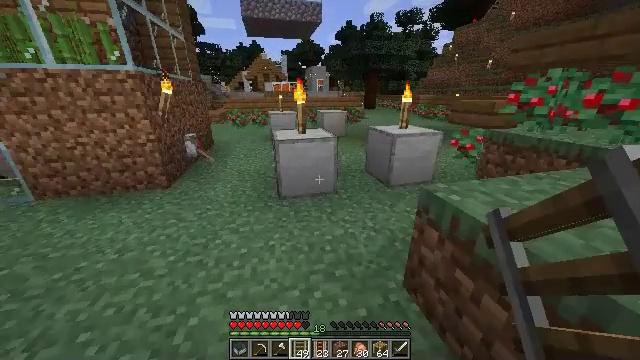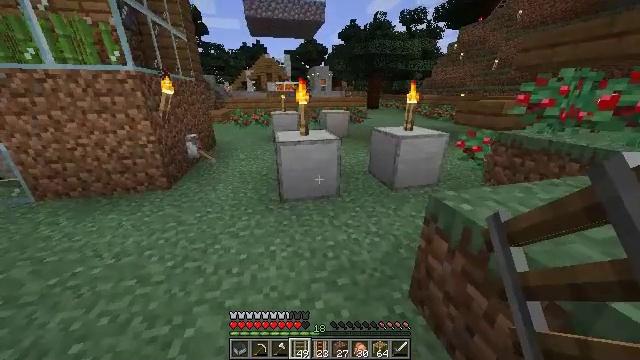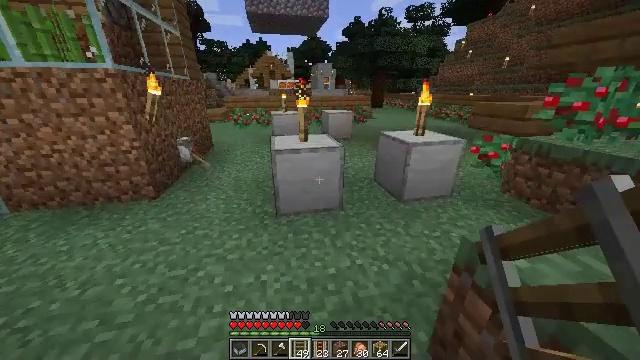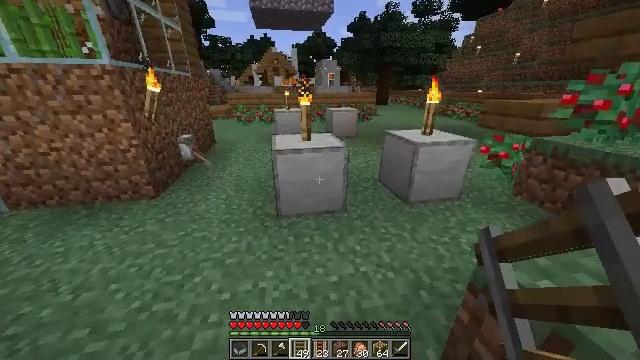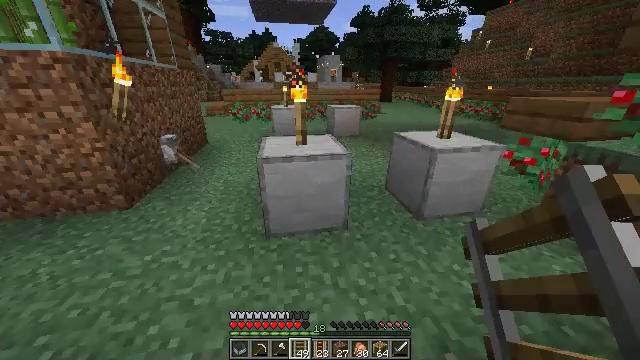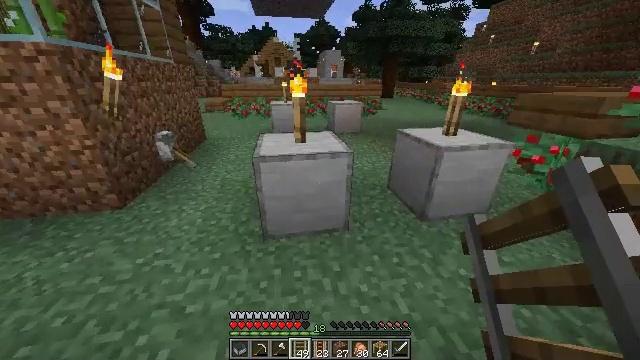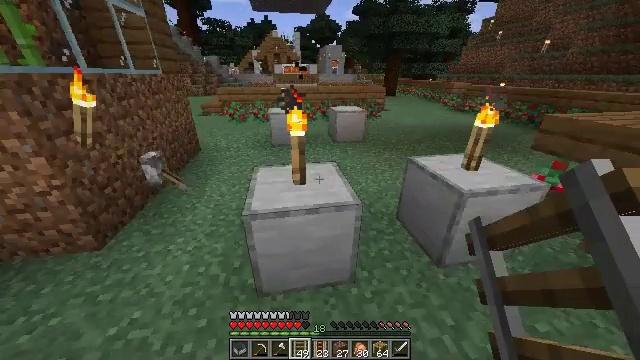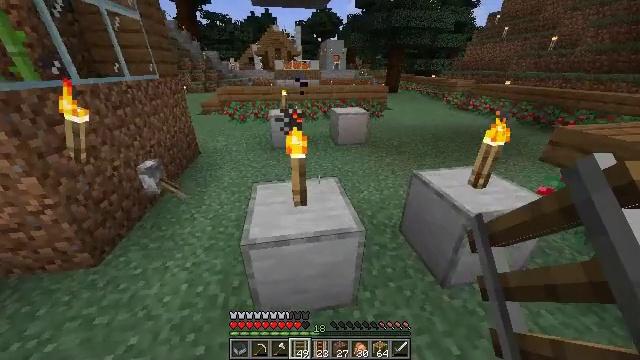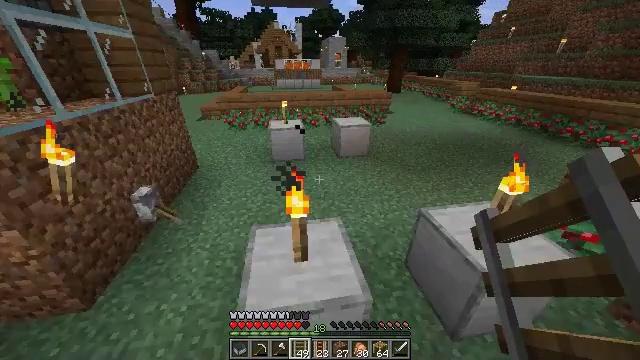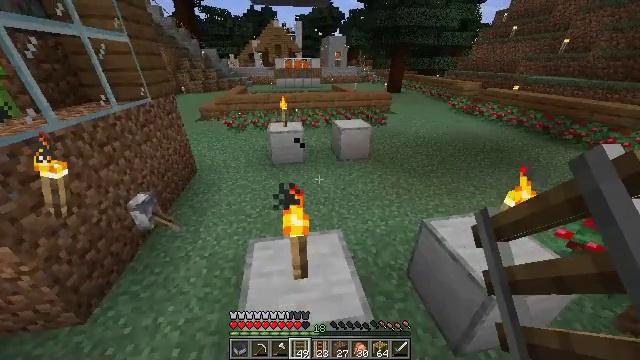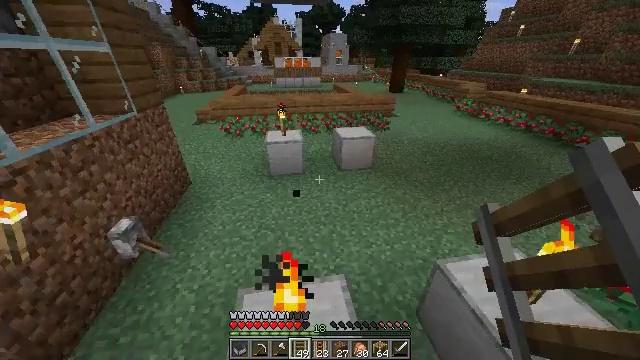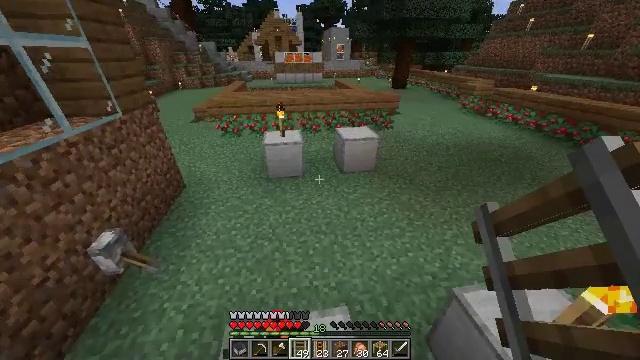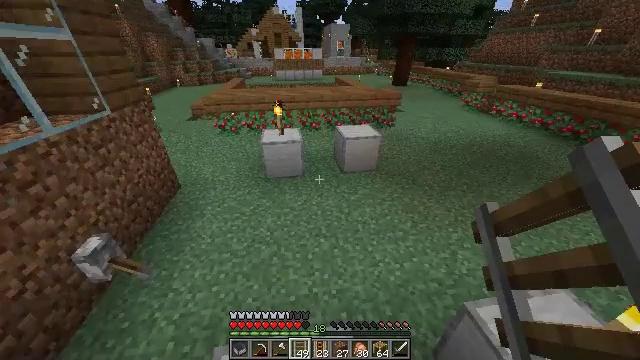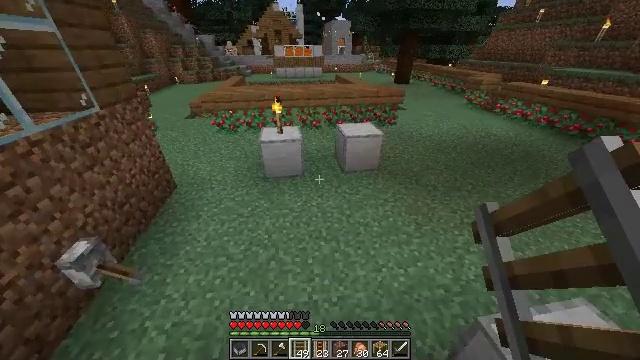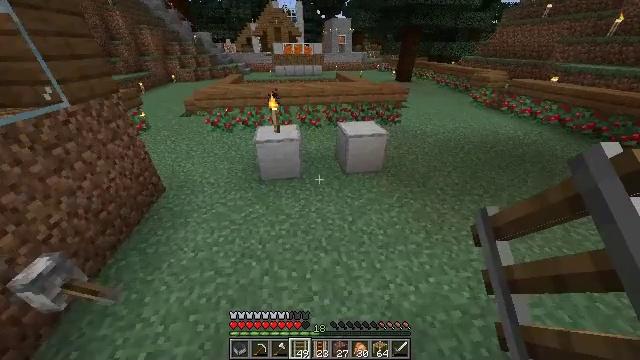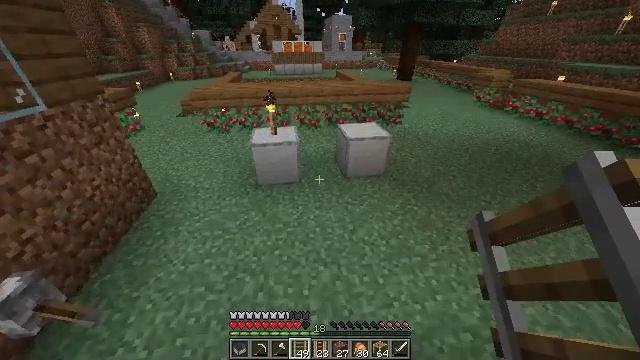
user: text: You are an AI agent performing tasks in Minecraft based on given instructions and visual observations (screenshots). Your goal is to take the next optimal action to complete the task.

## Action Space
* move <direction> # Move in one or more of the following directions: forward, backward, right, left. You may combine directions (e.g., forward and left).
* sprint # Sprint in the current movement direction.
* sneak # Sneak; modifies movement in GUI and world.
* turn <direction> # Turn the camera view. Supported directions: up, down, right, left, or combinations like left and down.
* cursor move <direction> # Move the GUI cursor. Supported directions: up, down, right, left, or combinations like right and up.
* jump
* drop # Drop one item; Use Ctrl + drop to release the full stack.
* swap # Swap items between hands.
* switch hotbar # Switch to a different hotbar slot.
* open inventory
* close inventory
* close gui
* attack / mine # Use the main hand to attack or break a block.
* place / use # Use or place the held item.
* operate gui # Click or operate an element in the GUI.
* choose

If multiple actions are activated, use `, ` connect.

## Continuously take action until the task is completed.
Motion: motion action
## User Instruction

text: Attack the smooth stone block to break it.
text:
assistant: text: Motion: move forward
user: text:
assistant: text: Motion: move forward
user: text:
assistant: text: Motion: move forward, turn left
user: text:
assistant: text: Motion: move forward, turn down
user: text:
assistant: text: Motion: move forward, turn down
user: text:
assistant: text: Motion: move forward, turn down, jump
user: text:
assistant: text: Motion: move forward, turn down, jump
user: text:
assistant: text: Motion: move forward, turn down, jump
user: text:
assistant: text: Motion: move forward, jump
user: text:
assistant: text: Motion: move forward, jump
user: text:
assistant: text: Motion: move forward, turn down, jump
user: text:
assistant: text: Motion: move forward, jump
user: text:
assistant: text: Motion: move forward
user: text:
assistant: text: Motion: move forward
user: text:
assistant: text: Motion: move forward
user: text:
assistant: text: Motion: move forward
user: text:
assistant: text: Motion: move forward and move left, turn right
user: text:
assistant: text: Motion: move forward and move left, turn right
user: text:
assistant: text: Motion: move forward and move left, turn right and down
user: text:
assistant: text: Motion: move forward and move left, turn right and down
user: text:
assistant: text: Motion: move forward and move left, turn right and down
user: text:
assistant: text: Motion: move left, turn right and down
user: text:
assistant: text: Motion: move left, turn right
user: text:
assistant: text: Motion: turn right
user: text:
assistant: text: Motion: turn right
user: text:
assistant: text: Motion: turn right and up
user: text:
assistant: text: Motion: no_op
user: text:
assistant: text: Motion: no_op
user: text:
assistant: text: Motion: no_op
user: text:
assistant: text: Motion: no_op